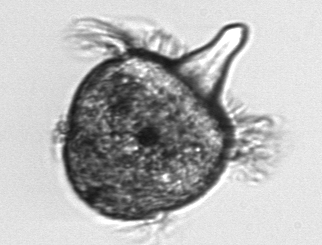
Label: Didinium